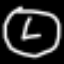
Label: clock